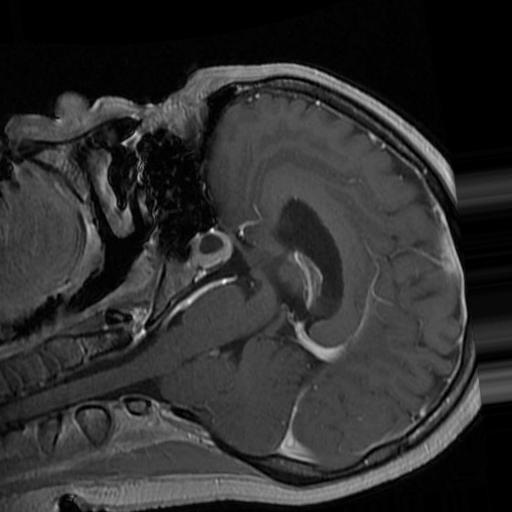
Label: brain_tumor